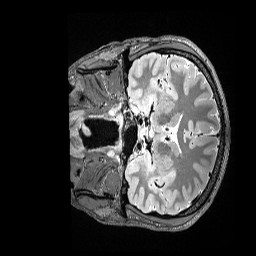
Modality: T2w
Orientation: coronal
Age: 19
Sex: male
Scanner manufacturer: siemens
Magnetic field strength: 3 T
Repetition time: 3.2 s
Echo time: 0.564 s